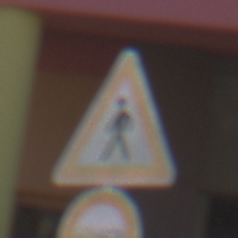
Verkehrszeichen: FussgaengerRechts
Zusatzzeichen unten: Ueberholverbot
Umgebung: Outdoor, Special
Tageszeit: MorningAfternoon
Wetter: PartlyCloudy
Licht: Natural
Jahreszeit: NotSpecified
Kontrast: HighContrast